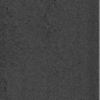
Label: dusty